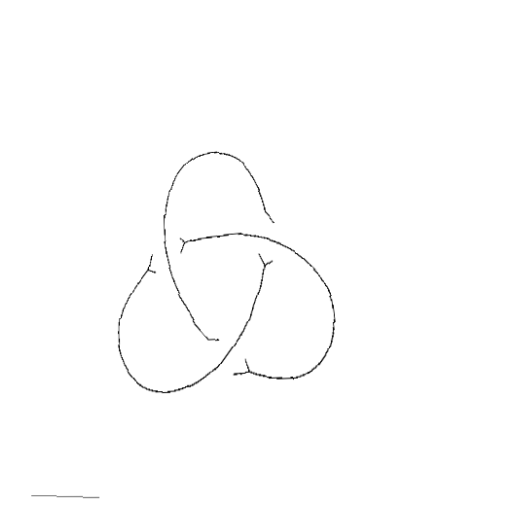
Crossing number: 3